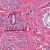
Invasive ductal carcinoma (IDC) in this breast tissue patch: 0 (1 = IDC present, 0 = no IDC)